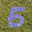
Label: 5